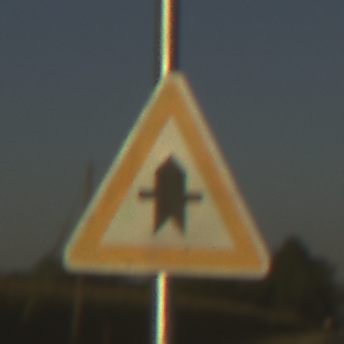
Verkehrszeichen: Vorfahrt
Umgebung: Outdoor, RoadRail
Tageszeit: SunriseSunset
Wetter: Clear
Licht: Natural
Jahreszeit: NotSpecified
Kontrast: HighContrast